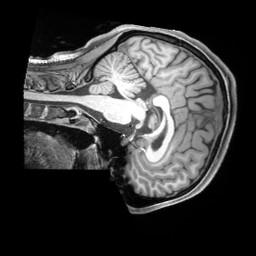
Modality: T1w
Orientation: sagittal
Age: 22
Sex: female
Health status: ill
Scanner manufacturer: siemens
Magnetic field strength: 3 T
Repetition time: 2.2 s
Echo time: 0.00218 s